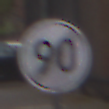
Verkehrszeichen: EndeGeschwindigkeit90
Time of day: MorningAfternoon
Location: Outdoor (Urban)
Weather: Overcast
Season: NotSpecified
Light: Natural